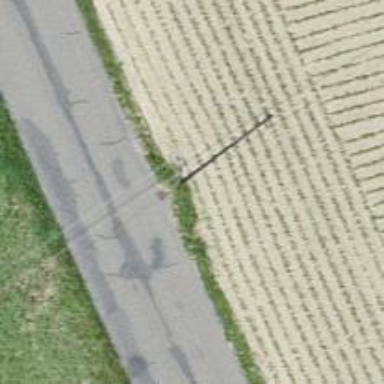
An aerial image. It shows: Minor power line with three cables.